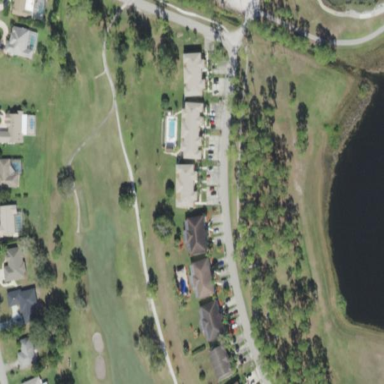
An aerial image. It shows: Golf course.